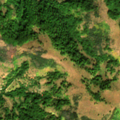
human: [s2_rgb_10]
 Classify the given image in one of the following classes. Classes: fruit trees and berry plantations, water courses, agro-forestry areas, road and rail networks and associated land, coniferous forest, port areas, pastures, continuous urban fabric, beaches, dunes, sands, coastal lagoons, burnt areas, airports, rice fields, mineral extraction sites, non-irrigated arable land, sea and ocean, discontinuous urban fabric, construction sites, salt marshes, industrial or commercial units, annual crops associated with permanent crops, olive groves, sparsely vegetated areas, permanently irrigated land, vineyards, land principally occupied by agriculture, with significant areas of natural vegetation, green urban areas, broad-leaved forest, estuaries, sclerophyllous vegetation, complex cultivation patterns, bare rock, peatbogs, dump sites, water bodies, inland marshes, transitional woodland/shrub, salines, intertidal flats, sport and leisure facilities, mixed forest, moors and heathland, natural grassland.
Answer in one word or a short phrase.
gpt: broad-leaved forest, natural grassland, transitional woodland/shrub